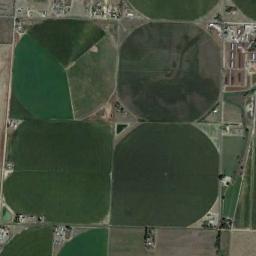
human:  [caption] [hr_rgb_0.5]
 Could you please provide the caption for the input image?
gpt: Four green neatly arranged circular farmland .

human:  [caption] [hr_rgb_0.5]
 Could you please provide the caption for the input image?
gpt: Four dark green circular farmlands are neatly arranged on the ground and some houses beside .

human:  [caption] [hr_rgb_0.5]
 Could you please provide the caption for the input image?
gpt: There are some green circle farmland near the buildings .

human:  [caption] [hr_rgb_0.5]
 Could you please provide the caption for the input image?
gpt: Circular fields vary in size .

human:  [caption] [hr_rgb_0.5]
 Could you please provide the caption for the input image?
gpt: There are four green circular farmlands of the same size next to each other .